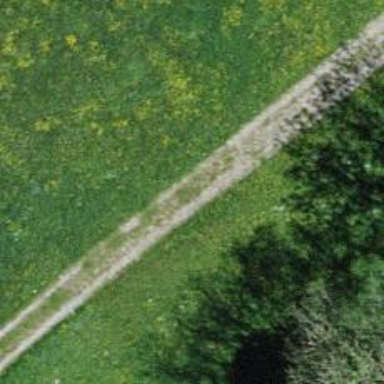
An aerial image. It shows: Bridleway.